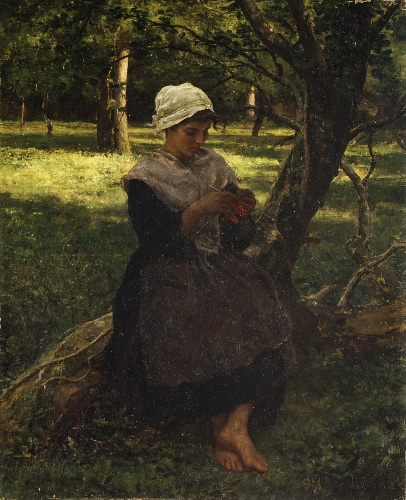
Title: A Peasant Girl Knitting
Artist: Jules Breton
Artist bio: French, Courrières 1827–1906 Paris
Date: ca. 1870
Object type: Painting
Classification: Paintings
Medium: Oil on canvas
Dimensions: 22 5/8 x 18 1/2 in. (57.5 x 47 cm)
Department: European Paintings
Credit line: Catharine Lorillard Wolfe Collection, Bequest of Catharine Lorillard Wolfe, 1887
Accession year: 1887
Repository: Metropolitan Museum of Art, New York, NY
Tags: Girls|Knitting